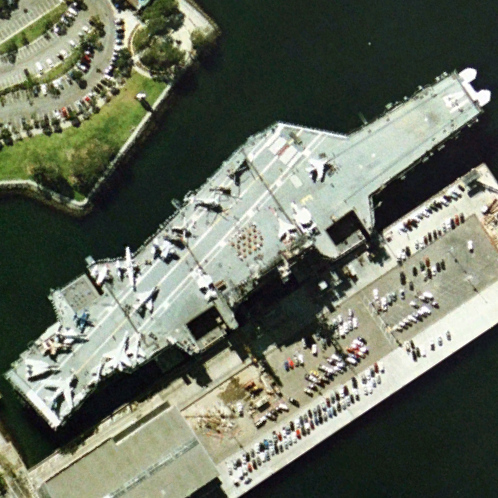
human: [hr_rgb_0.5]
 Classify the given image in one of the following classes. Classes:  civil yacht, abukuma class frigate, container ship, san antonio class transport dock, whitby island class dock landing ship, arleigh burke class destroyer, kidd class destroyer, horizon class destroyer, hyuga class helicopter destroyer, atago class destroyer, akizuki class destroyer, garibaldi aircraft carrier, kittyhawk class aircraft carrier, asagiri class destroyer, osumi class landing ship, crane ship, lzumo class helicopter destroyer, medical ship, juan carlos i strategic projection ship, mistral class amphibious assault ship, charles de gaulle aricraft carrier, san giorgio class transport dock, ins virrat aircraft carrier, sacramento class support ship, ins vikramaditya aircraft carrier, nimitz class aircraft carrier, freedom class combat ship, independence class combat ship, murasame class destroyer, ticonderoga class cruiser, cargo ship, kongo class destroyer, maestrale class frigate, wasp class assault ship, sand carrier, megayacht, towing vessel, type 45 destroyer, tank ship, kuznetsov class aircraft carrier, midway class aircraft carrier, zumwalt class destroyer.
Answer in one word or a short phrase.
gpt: Midway class aircraft carrier